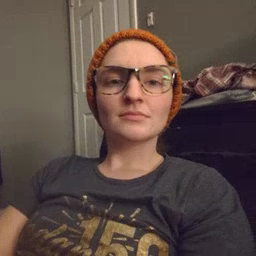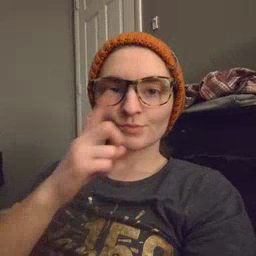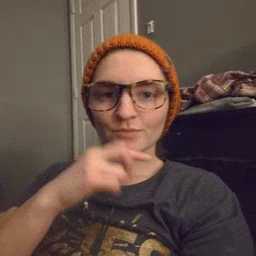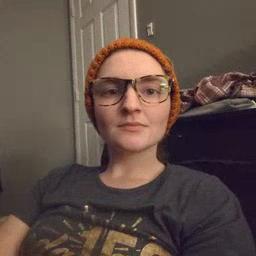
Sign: mouse